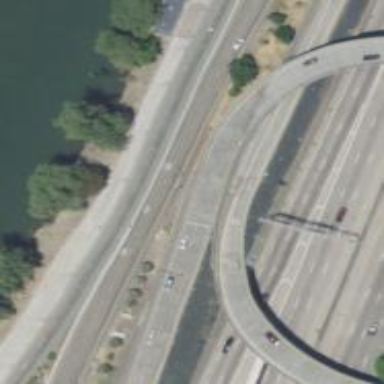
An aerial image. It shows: Motorway link bridge.